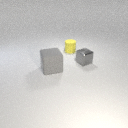
small yellow rubber cylinder to the right of large gray rubber cube